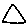
Label: triangle